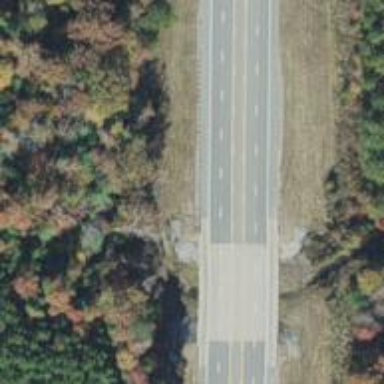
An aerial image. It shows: Beam bridge on trunk highway.